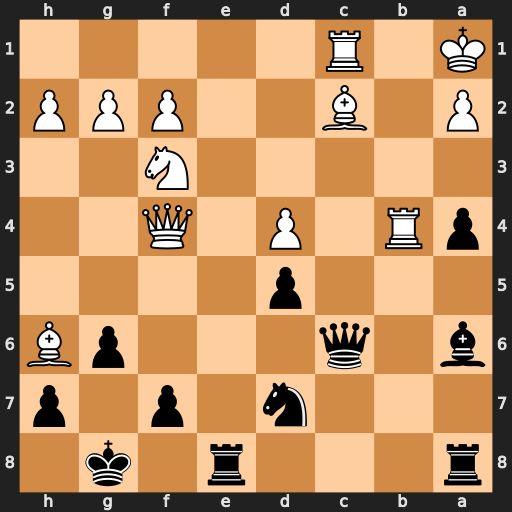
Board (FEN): r3r1k1/3n1p1p/b1q3pB/3p4/pR1P1Q2/5N2/P1B2PPP/K1R5
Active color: b
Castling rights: -
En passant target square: -
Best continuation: Qc3+ Rb2 a3 Qxf7+ Kxf7